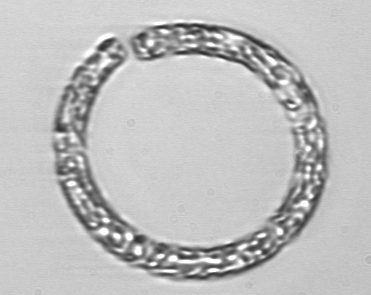
Label: Guinardia_striata